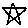
Label: star